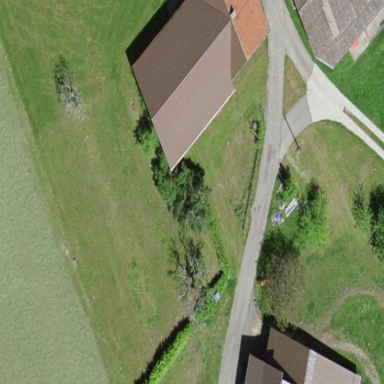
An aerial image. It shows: Simple house.